Question: The following simple code will yield an "invariant unproven" warning by the static checker of Code Contracts, although there is no way '_foo' can be 'null'. The warning is for the 'return' statement inside 'UncalledMethod'.
'''
public class Node
{
public Node(string s1, string s2, string s3, string s4, object o,
string s5)
{
}
}
public class Bar
{
private readonly string _foo;
public Bar()
{
_foo = "foo";
}
private object UncalledMethod()
{
return new Node(string.Empty, string.Empty, string.Empty, string.Empty,
GetNode(), string.Empty);
}
private Node GetNode()
{
return null;
}
public string Foo
{
get
{
Contract.Ensures(Contract.Result<string>() != null);
return _foo;
}
}
[ContractInvariantMethod]
private void Invariants()
{
Contract.Invariant(_foo != null);
}
}
'''
Apart from the fact, that the warning is simply invalid, it only occures in certain specific circumstances. Changing of the following will make the warning go away:
1. Inline GetNode so the return statement looks like this: return new Node(string.Empty, string.Empty, string.Empty, string.Empty, null,
string.Empty);
2. Remove any of the parameters s1 to s5 from the constructor of Node.
3. Change the type of any of the parameters s1 to s5 from the constructor of Node to object.
4. Use a temporary variable for the result of GetNode: var node = GetNode();
return new Node(string.Empty, string.Empty, string.Empty, string.Empty,
node, string.Empty);
5. Changing the order of the parameters of the constructor of Node.
6. Checking the option "Show assumptions" in the code contracts settings pane in the project settings.
---
My settings:

My output:
'''
C:\{path}\Program.cs(20,9): message : CodeContracts: Suggested ensures: Contract.Ensures(this._foo != null);
C:\{path}\Program.cs(41,17): message : CodeContracts: Suggested ensures: Contract.Ensures(Contract.Result<System.String>() == this._foo);
C:\{path}\Program.cs(33,13): message : CodeContracts: Suggested ensures: Contract.Ensures(Contract.Result<ConsoleApplication3.Program+Node>() == null);
C:\{path}\Program.cs(27,13): message : CodeContracts: Suggested ensures: Contract.Ensures(Contract.Result<System.Object>() != null);
C:\{path}\Program.cs(55,13): message : CodeContracts: Suggested ensures: Contract.Ensures(Contract.ForAll(0, args.Length, __k__ => args[__k__] != 0));
CodeContracts: ConsoleApplication3: Validated: 92,3%
CodeContracts: ConsoleApplication3: Contract density: 1,81
CodeContracts: ConsoleApplication3: Total methods analyzed 8
CodeContracts: ConsoleApplication3: Methods with 0 warnings 7
CodeContracts: ConsoleApplication3: Total method analysis read from the cache 8
CodeContracts: ConsoleApplication3: Total time 2,522sec. 315ms/method
CodeContracts: ConsoleApplication3: Retained 0 preconditions after filtering
CodeContracts: ConsoleApplication3: Inferred 0 object invariants
CodeContracts: ConsoleApplication3: Retained 0 object invariants after filtering
CodeContracts: ConsoleApplication3: Detected 0 code fixes
CodeContracts: ConsoleApplication3: Proof obligations with a code fix: 0
C:\{path}\Program.cs(27,13): warning : CodeContracts: invariant unproven: _foo != null
C:\{path}\Program.cs(49,13): warning : + location related to previous warning
C:\windows\system32\ConsoleApplication3.exe(1,1): message : CodeContracts: Checked 13 assertions: 12 correct 1 unknown
CodeContracts: ConsoleApplication3:
CodeContracts: ConsoleApplication3: Background contract analysis done.
'''
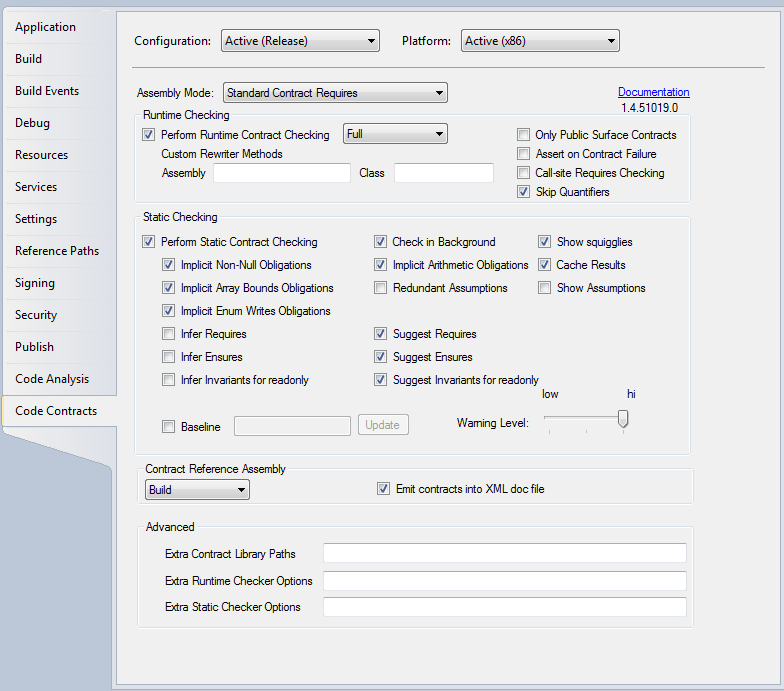
Answer: This is no longer a problem with <URL>.